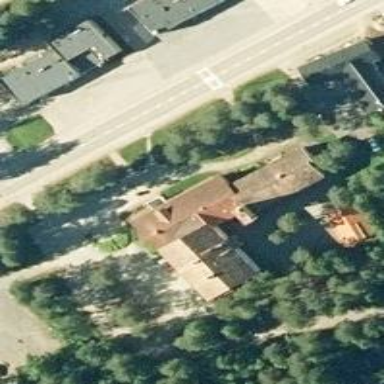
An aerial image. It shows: Civic building that serves as town hall.